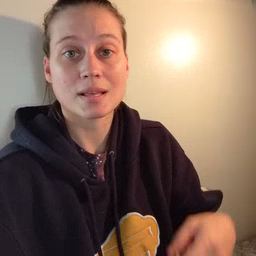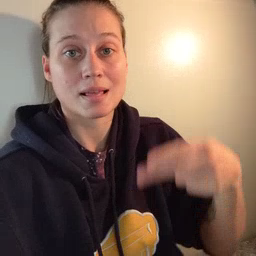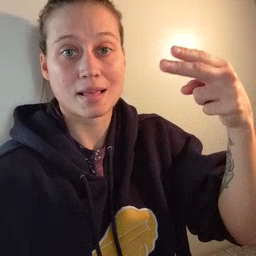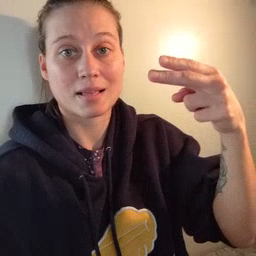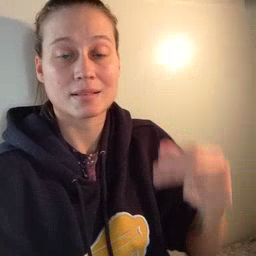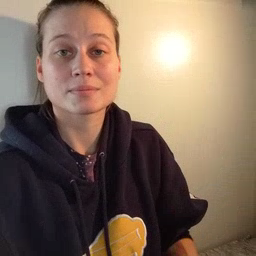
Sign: high